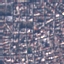
Land use / land cover: Residential